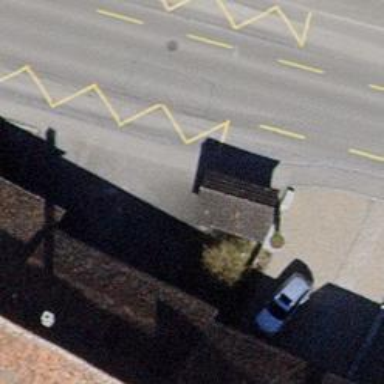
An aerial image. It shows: Platform for public transport. The platform is located by the road.